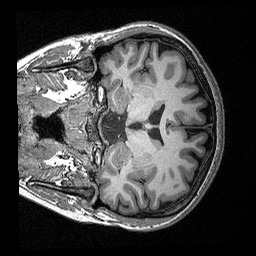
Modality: T1w
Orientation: coronal
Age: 23
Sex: female
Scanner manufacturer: siemens
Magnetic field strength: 3 T
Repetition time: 2.53 s
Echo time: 0.00309 s